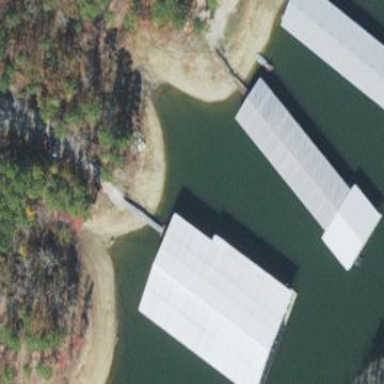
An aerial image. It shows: Building dedicated for boat storage.